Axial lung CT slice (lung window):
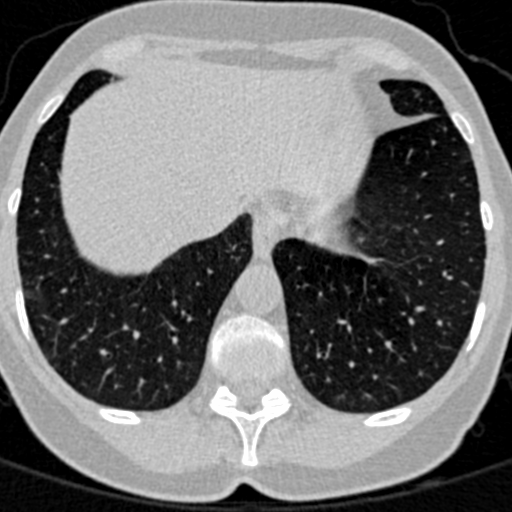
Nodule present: no